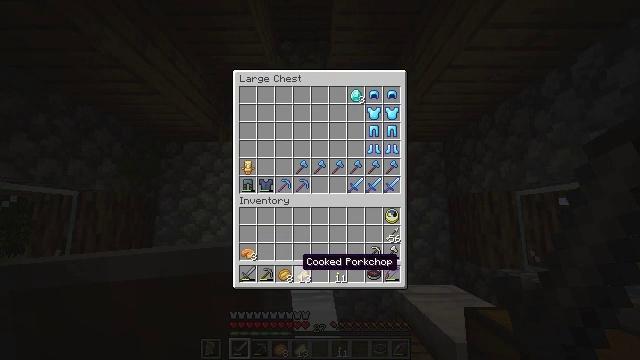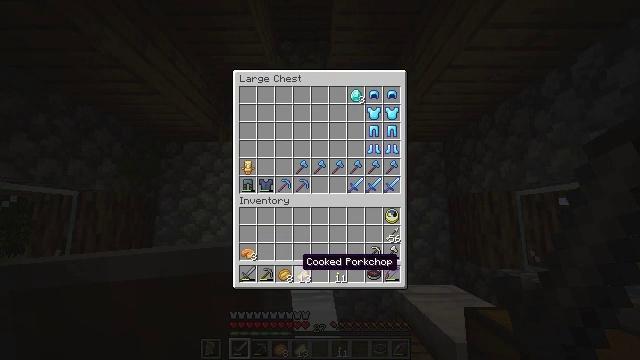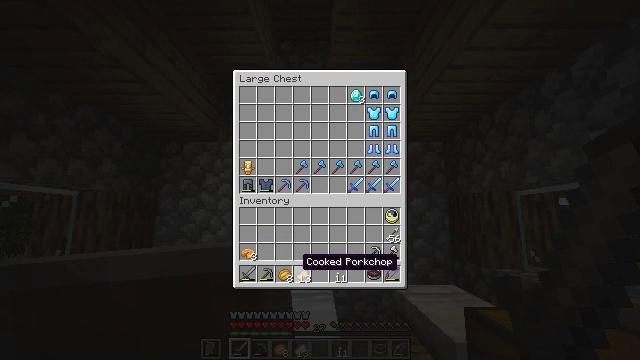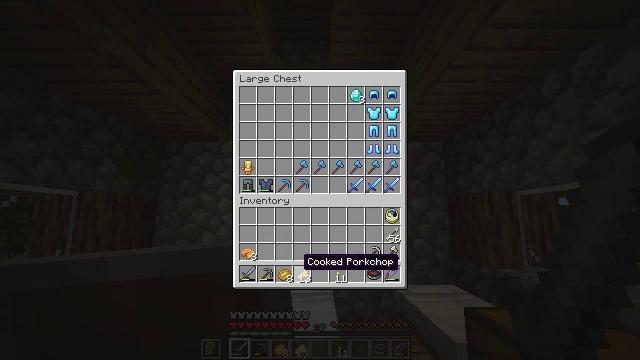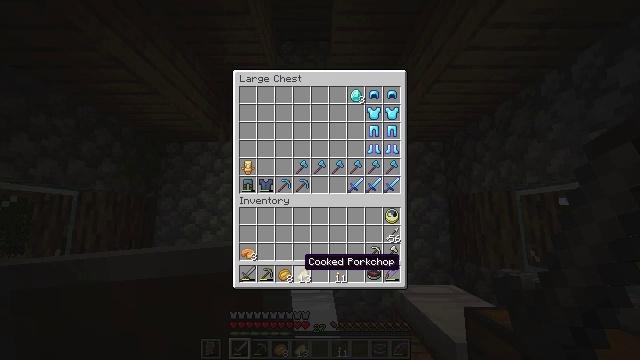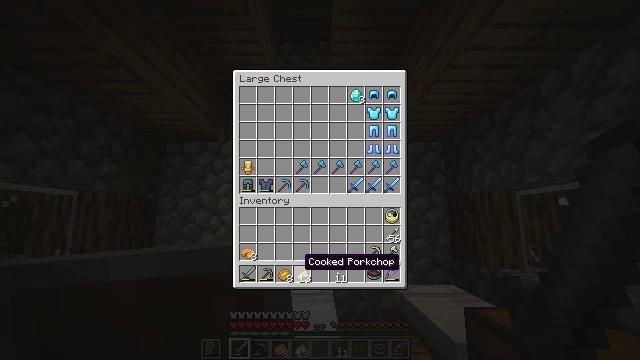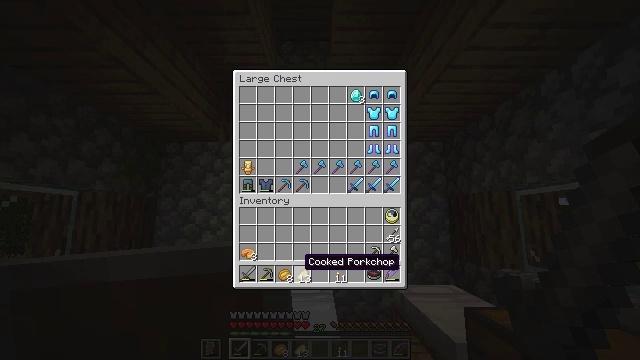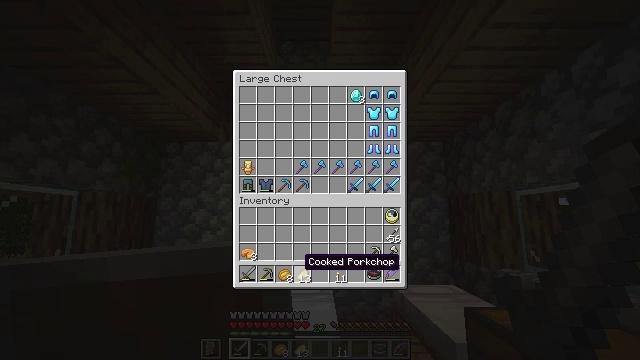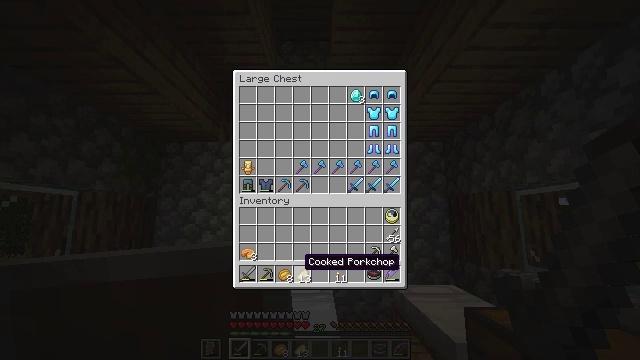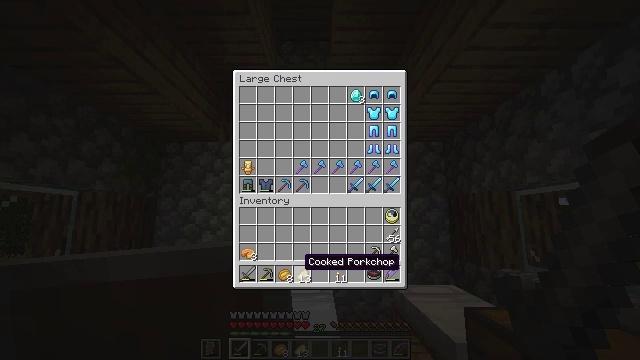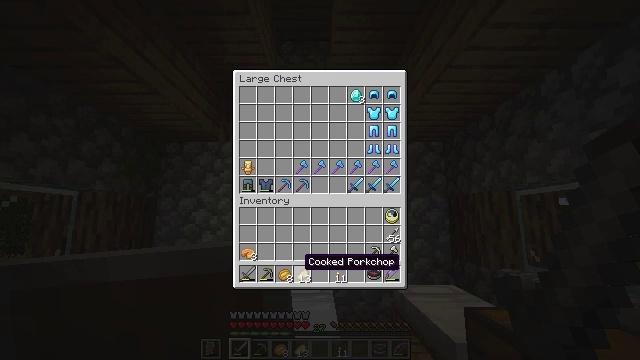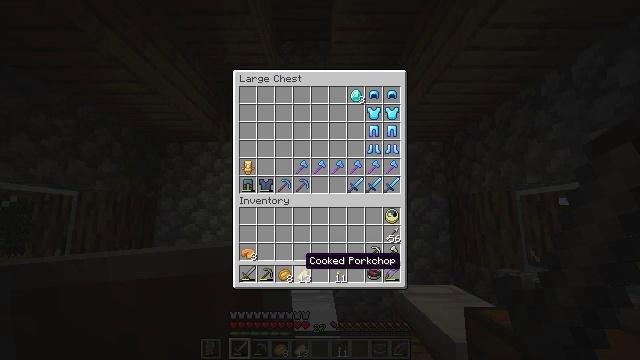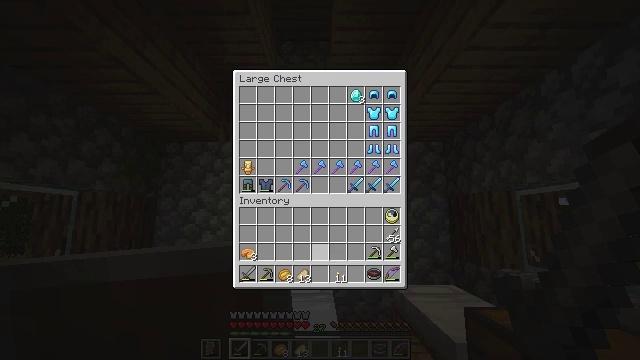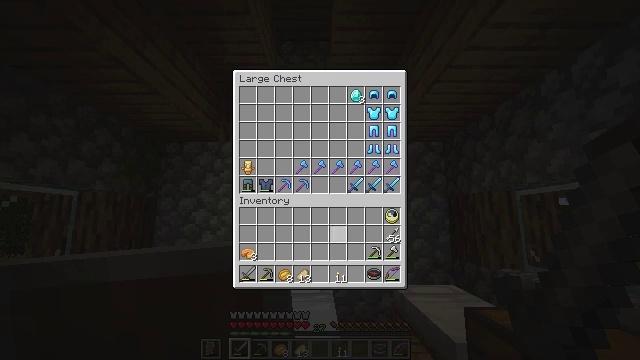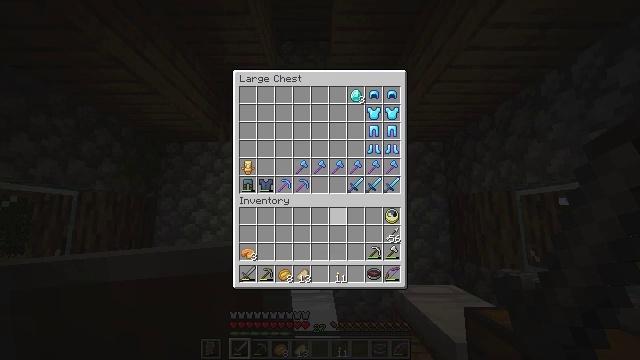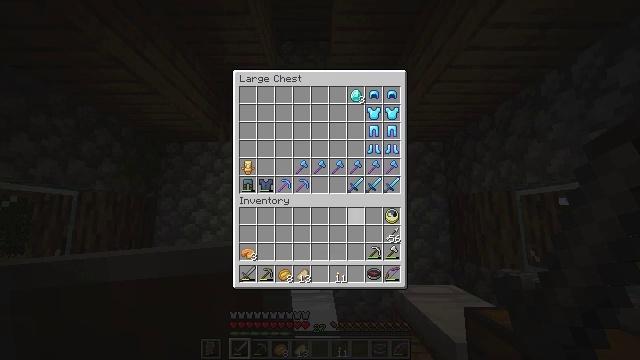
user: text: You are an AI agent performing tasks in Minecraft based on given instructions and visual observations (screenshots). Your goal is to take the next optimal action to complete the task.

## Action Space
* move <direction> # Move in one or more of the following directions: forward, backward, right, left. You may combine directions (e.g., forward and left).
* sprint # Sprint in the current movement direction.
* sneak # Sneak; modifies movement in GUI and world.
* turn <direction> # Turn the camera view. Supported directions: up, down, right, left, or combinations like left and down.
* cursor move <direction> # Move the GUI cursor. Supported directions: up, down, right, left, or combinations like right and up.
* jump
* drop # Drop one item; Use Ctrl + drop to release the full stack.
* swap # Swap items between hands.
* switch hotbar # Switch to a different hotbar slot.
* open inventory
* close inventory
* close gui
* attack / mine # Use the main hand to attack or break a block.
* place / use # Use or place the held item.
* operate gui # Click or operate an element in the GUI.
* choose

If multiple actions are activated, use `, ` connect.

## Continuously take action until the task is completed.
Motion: motion action
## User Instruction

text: Retrieve the white bed for later use.
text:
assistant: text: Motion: no_op
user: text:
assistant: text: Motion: no_op
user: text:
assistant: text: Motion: no_op
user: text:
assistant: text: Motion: no_op
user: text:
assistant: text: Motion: no_op
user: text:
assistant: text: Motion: no_op
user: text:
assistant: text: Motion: no_op
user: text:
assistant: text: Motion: no_op
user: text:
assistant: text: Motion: no_op
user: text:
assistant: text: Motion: no_op
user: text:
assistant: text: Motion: no_op
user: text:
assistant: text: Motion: cursor move right and up
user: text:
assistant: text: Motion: cursor move right and up
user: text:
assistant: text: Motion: cursor move right and up
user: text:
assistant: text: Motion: cursor move up
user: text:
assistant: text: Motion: cursor move up
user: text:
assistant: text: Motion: cursor move up
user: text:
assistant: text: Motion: cursor move up
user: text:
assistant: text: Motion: cursor move up
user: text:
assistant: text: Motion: cursor move up
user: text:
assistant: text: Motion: no_op
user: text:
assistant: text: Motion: no_op
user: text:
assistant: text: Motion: no_op
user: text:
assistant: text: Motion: no_op
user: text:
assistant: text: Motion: no_op
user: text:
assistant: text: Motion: no_op
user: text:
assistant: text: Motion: no_op
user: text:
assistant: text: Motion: cursor move up
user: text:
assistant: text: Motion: cursor move right
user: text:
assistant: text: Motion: cursor move right